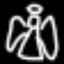
Label: angel